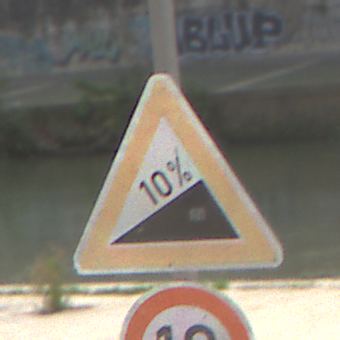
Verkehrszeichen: Steigung10
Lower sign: Geschwindigkeit10
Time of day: MorningAfternoon
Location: Outdoor (Suburban)
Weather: PartlyCloudy
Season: NotSpecified
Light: Natural